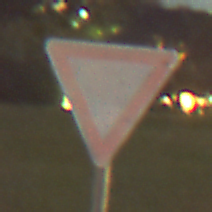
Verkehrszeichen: VorfahrtGewaehren
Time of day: Night
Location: Outdoor (Suburban)
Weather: Clear
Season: NotSpecified
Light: Artificial